Question: I m trying to use request-promise in a front end javascript file.
I tried to use the cdnjs link which is
'''
<script src="https://cdnjs.cloudflare.com/ajax/libs/request-promise/4.2.5/rp.js" integrity="sha256-KsyWbeTLHIsXgXF6kzbMgmRFaDnEIquh9rL53NK+aBA=" crossorigin="anonymous"></script>
'''
When I use this.I get a error in my developer console.

It says
'''
Uncaught Refrence error:require is not defined
'''
I am new to javascript can any one please help me out on how I can use request-promise on a front-end javascript file.Any help is appreciated.THANK YOU
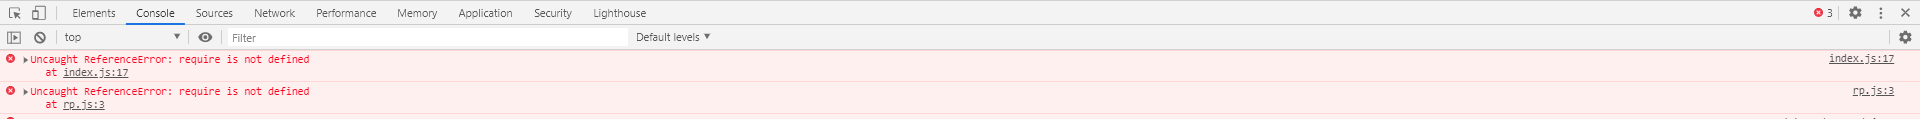
Answer: 'request-promise' was not designed for and does not support browser javascript (see <URL>.